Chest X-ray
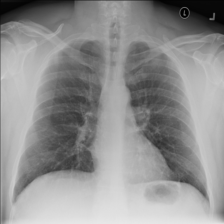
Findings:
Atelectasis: negative
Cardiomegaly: negative
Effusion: negative
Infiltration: positive
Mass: negative
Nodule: negative
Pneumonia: negative
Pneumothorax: negative
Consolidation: negative
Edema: negative
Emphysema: negative
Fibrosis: negative
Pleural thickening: negative
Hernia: negative